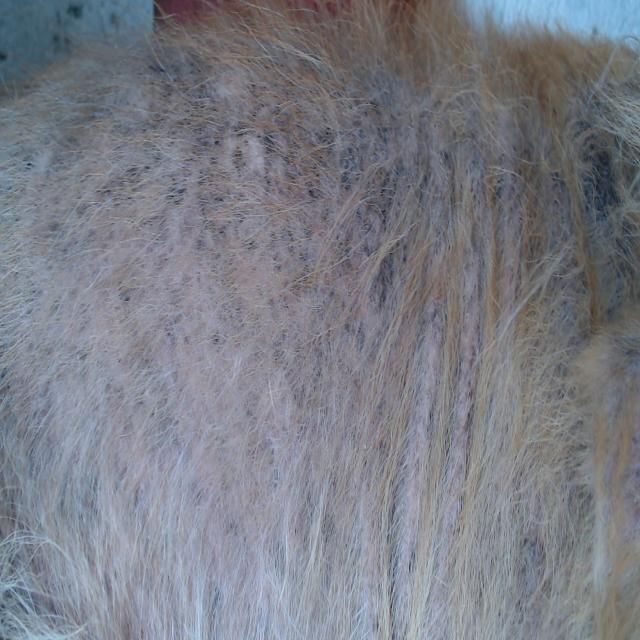
Canine demodicosis (Demodex mange) — caused by Demodex canis mites. Presents with alopecia, follicular papules, pustules, and comedones. Often localized on face and forelimbs.